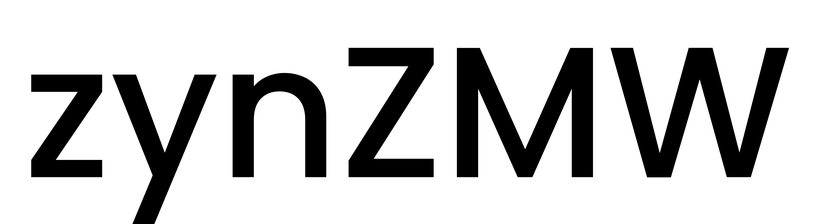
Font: Poppins-Medium